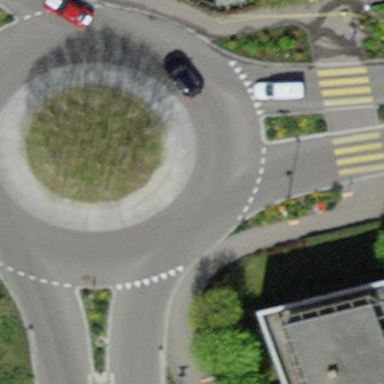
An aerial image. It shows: Roundabout on primary highway.